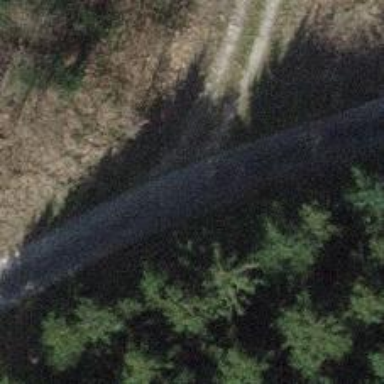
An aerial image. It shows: Unpaved track with grade2 tracktype.